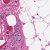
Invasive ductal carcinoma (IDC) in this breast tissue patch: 0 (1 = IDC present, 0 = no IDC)